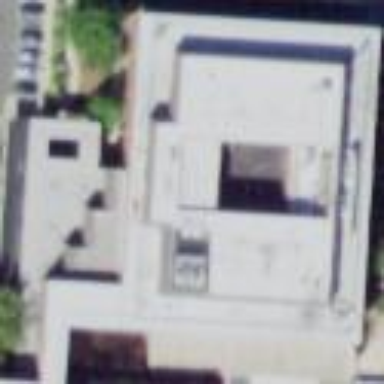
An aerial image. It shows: Hospital building.